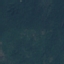
Label: Forest